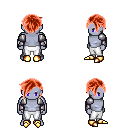
a pixel art fantasy rpg character, male body template, dark elf, purple skin, steel arm armor, white pants, red pixie cut hairstyle, gold boots, four views (front, back, left, right), 2x2 character sprite sheet, small pixel art, hard edges, no anti-aliasing